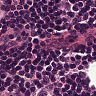
Metastatic tissue present: no